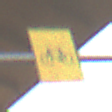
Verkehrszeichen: RadverkehrOhnePfeilsymbol
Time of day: SunriseSunset
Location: Roofed (Suburban)
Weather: Clear
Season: NotSpecified
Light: Natural